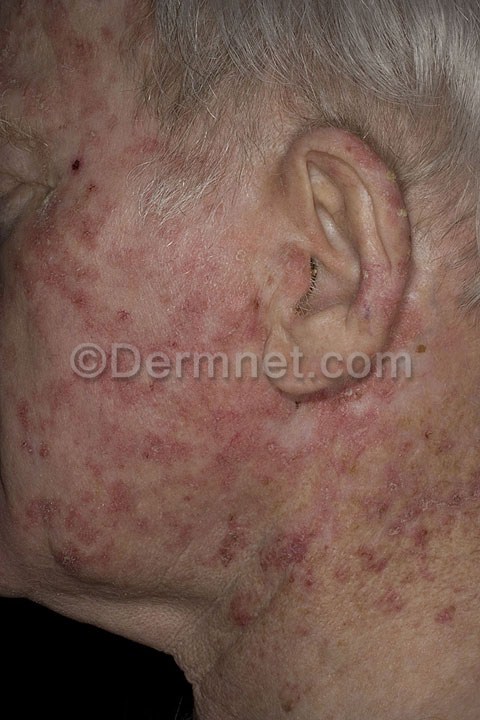
Disease: Actinic Keratosis Basal Cell Carcinoma and other Malignant Lesions